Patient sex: M
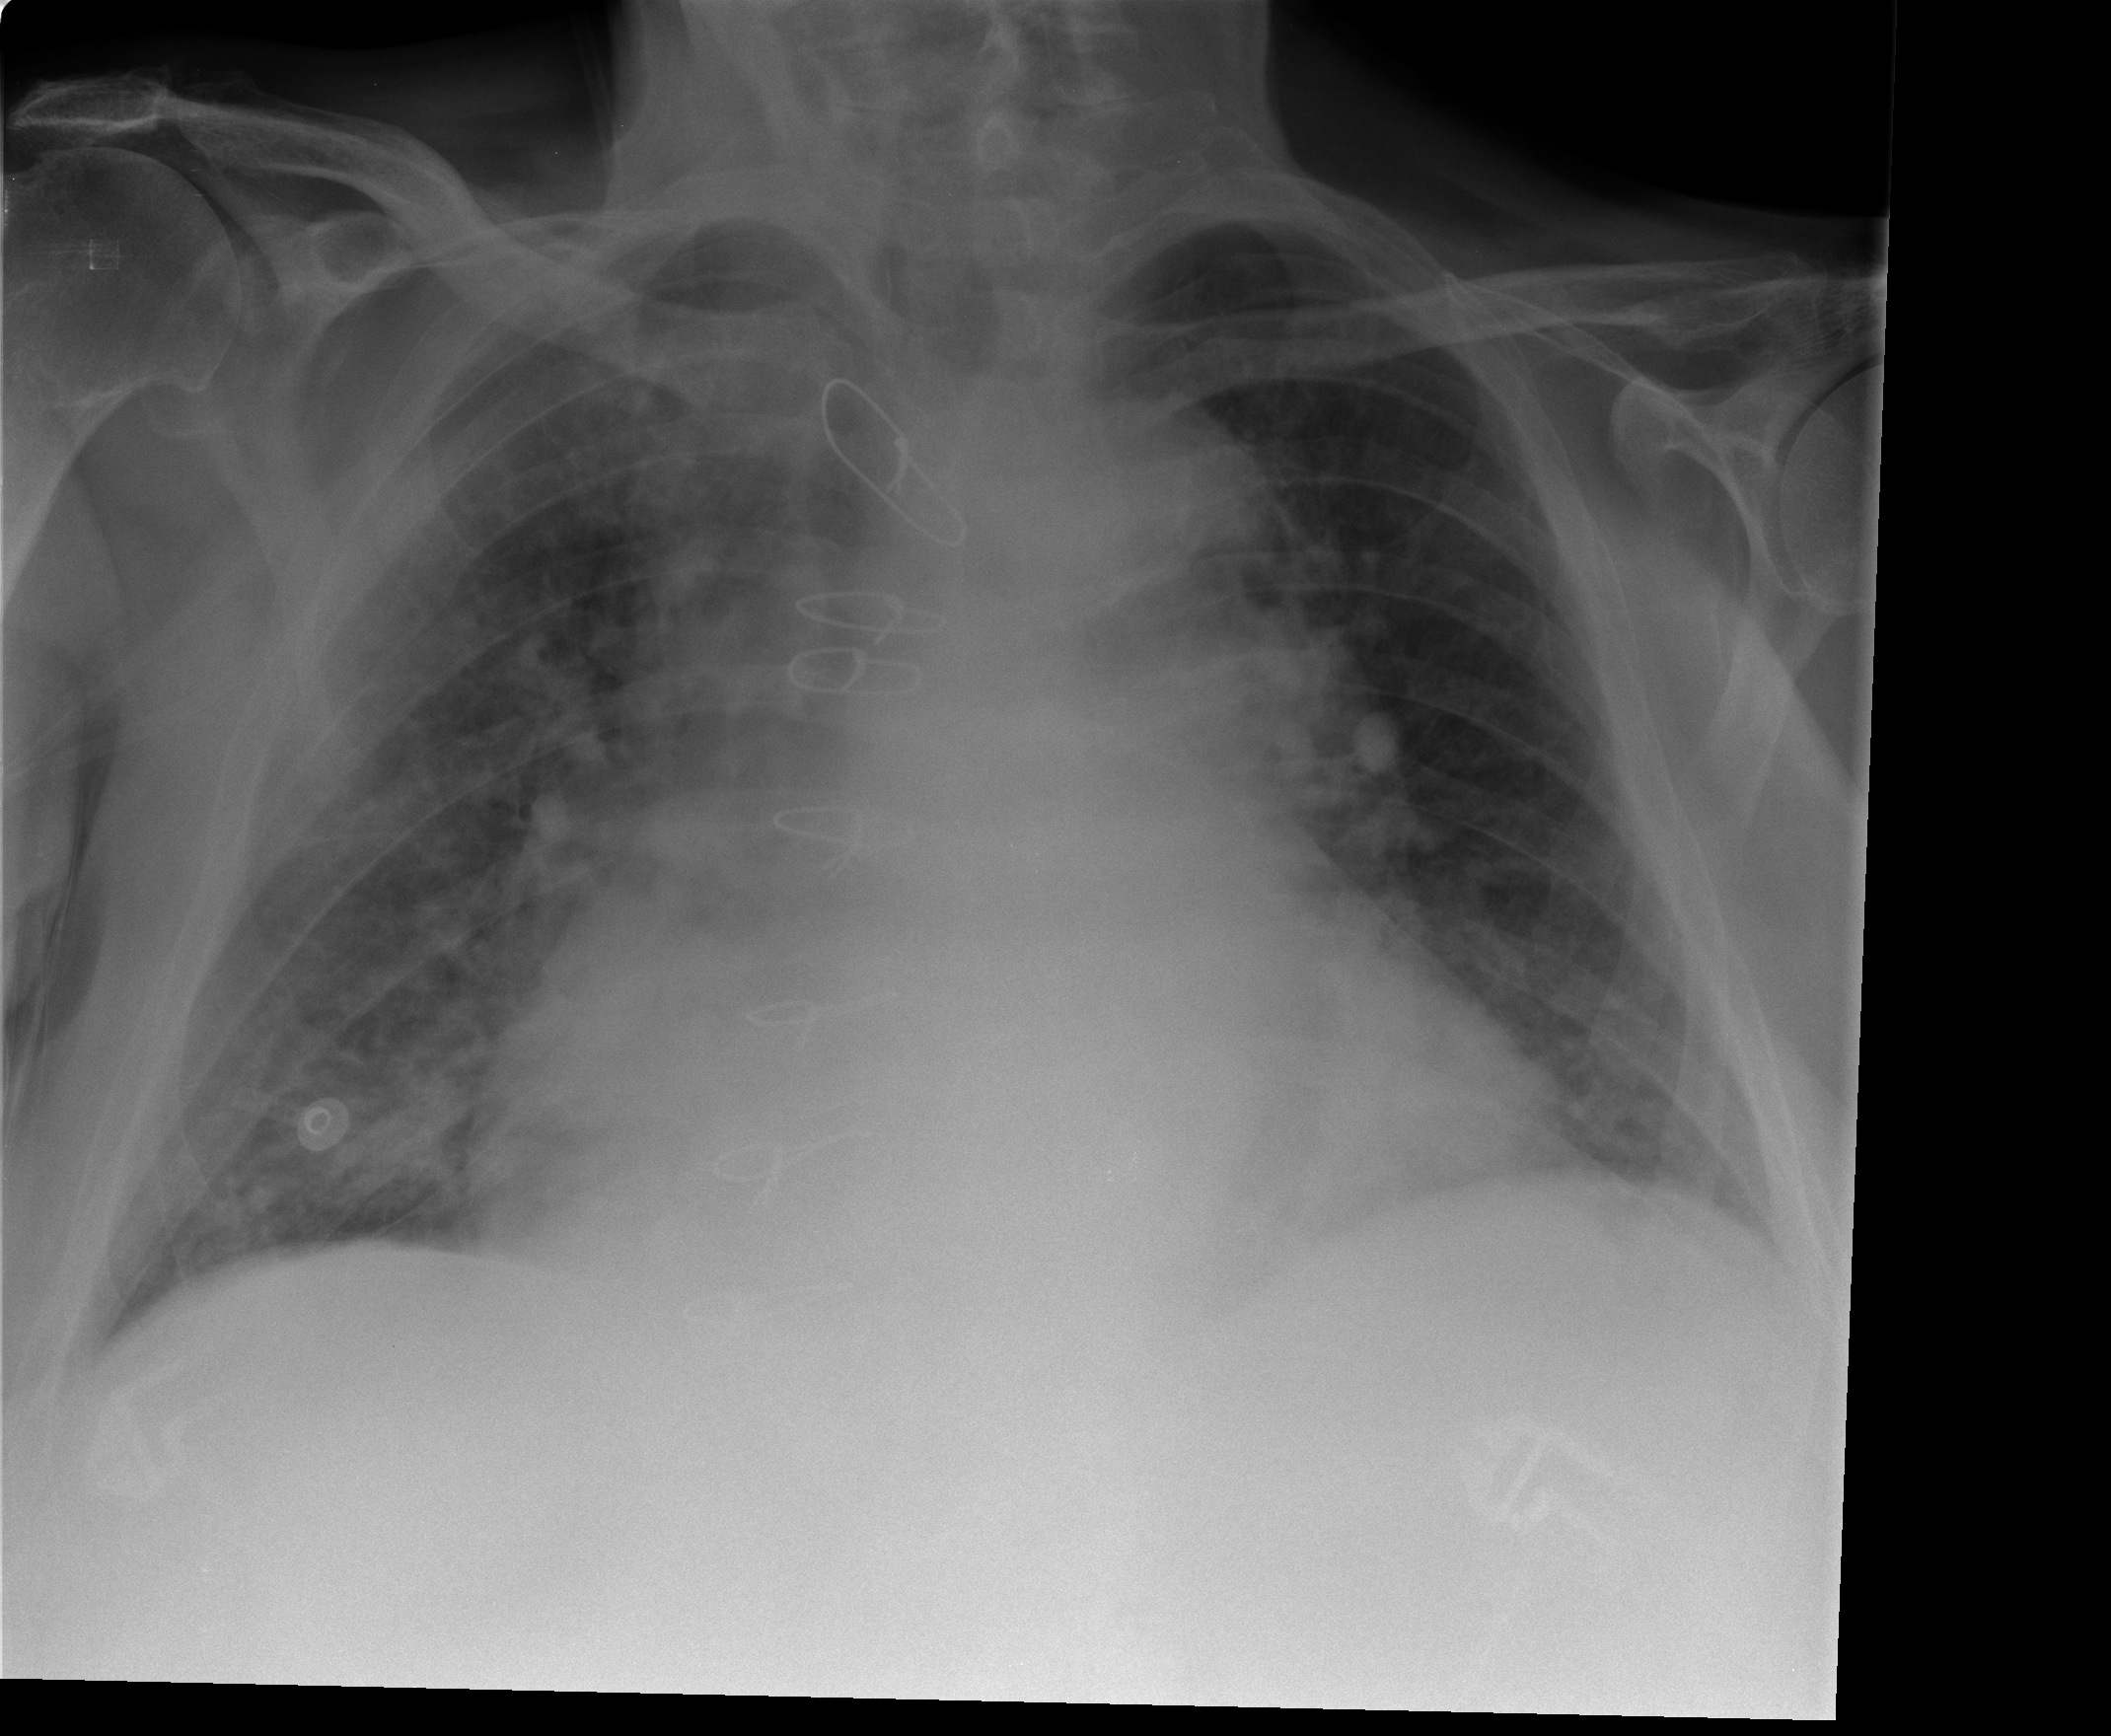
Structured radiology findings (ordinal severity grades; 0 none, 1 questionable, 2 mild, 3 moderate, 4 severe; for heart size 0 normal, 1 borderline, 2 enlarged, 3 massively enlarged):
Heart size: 2
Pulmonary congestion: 2
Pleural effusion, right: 0
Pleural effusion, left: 0
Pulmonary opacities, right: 1
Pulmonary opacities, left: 0
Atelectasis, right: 1
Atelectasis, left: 1